Question: <URL>
I am working on a project for my 3D Graphics class. The project is built with C++ and OpenGL / Glut. Basically, I create a horizontal rectangle window, subdivided into two squares. On the left, I have a two dimensional coordinate plane, which allows the users to point and click and define a profile 'curve'. I then need to wrap this curve around the Y-axis n number of times.
So, would anyone be able to guide me as to how I would use Trigonometry to calculate the X and Z values of the successive points? If for example, a user clicks and creates the point:
(1, 1, 0)
And their sweep resolution (n) is set to, say, 10, then I need to redraw that point every 36 (360/10) degrees around the Y-axis.
Am I correct in assuming that Trigonometry will help me here? If so, can someone please enlighten me a bit as to how to calculate the location of a translated point in 3D space? It's been a while since I took Trig, and I don't believe we ever left 2D space.
: I attempted to use:
'''
x'=xcos(theta)-zsin(theta)
y'=y
z'=xsin(theta)+zcos(theta)
'''
, as per my understanding of AMPerrine's <URL>, and I don't think it worked as I'd hoped:
'''
// this is in a loop
// setup the new angle
double angle = i>0 ? (360/sweepResolutionMod)*i : 0;
angle = angle * (M_PI/180);
// for each point...
for( int i=0; i<clickedPoints.size(); i++ )
{
// initial point, normalized
GLfloat tempX = (clickedPoints[i].x-250)/250;
GLfloat tempY = (clickedPoints[i].y-250)/250;
GLfloat tempZ = 0.0;
// log the initial point
cout << "(" << tempX << ", " << tempY << ", 0.0) by " << angle << " radians = ";
// generate the new point
GLfloat newX = (tempX * cos(angle)) - (tempZ * sin(angle));
GLfloat newY = tempY;
GLfloat newZ = (tempX * sin(angle)) - (tempZ * cos(angle));
// log the new point
cout << "(" << newX << ", " << newY << ", " << newZ << ")
";
// render the new point
glVertex3d(newX, newY, newZ);
}
'''
This produces no screen output, but console output of:
'''
(0.048, -0.296, 0.0) by 0 radians = (0.048, -0.296, 0)
(0.376, -0.508, 0.0) by 0 radians = (0.376, -0.508, 0)
(0.72, -0.204, 0.0) by 0 radians = (0.72, -0.204, 0)
(0.652, 0.176, 0.0) by 0 radians = (0.652, 0.176, 0)
(0.368, 0.504, 0.0) by 0 radians = (0.368, 0.504, 0)
(0.048, -0.296, 0.0) by 0.628319 radians = (<PHONE>, -0.296, <PHONE>)
(0.376, -0.508, 0.0) by 0.628319 radians = (0.30419, -0.508, 0.221007)
(0.72, -0.204, 0.0) by 0.628319 radians = (0.582492, -0.204, 0.423205)
(0.652, 0.176, 0.0) by 0.628319 radians = (0.527479, 0.176, 0.383236)
(0.368, 0.504, 0.0) by 0.628319 radians = (0.297718, 0.504, 0.216305)
(0.048, -0.296, 0.0) by 1.25664 radians = (<PHONE>, -0.296, <PHONE>)
(0.376, -0.508, 0.0) by 1.25664 radians = (0.11619, -0.508, 0.357597)
(0.72, -0.204, 0.0) by 1.25664 radians = (0.222492, -0.204, 0.684761)
(0.652, 0.176, 0.0) by 1.25664 radians = (0.201479, 0.176, 0.620089)
(0.368, 0.504, 0.0) by 1.25664 radians = (0.113718, 0.504, 0.349989)
...
(0.048, -0.296, 0.0) by 6.28319 radians = (0.048, -0.296, -1.17566e-17)
(0.376, -0.508, 0.0) by 6.28319 radians = (0.376, -0.508, -9.20934e-17)
(0.72, -0.204, 0.0) by 6.28319 radians = (0.72, -0.204, -1.76349e-16)
(0.652, 0.176, 0.0) by 6.28319 radians = (0.652, 0.176, -1.59694e-16)
(0.368, 0.504, 0.0) by 6.28319 radians = (0.368, 0.504, -9.0134e-17)
'''
I'm not sure what exactly is going on here, but I'm having a terrible time trying to figure it out, so please don't think I'm trying to get double reputation or anything, I'm just really stuck.
2: Here is my whole display routine for my perspective subview:
'''
void displayPersp(void)
{
glClear(GL_COLOR_BUFFER_BIT);
glMatrixMode (GL_MODELVIEW);
glLoadIdentity ();
gluLookAt (-2.0, 1.0, 1.0, 0.0, 0.0, 0.0, 0.0, -1.0, 0.0);
// draw the axis
glBegin(GL_LINES);
// x
glVertex3f(500.0, 0.0, 0.0);
glVertex3f(-500.0, 0.0, 0.0);
// y
glVertex3f(0.0, -500.0, 0.0);
glVertex3f(0.0, 500.0, 0.0);
// z
glVertex3f(0.0, 0.0, -500.0);
glVertex3f(0.0, 0.0, 500.0);
glEnd();
cout << endl;
// loop as many number of times as we are going to draw the points around the Y-Axis
for( int i=0; i<=sweepResolutionMod; i++ )
{
cout << endl;
// setup the new angle
double angle = i>0 ? (360/sweepResolutionMod)*i : 0;
angle = angle * (M_PI/180);
// for each point...
for( int i=0; i<clickedPoints.size(); i++ )
{
GLfloat tempX = (clickedPoints[i].x-250)/250;
GLfloat tempY = (clickedPoints[i].y-250)/250;
GLfloat tempZ = 0.0;
cout << "(" << tempX << ", " << tempY << ", 0.0) by " << angle << " degrees = ";
GLfloat newX = (tempX * cos(angle)) - (tempZ * sin(angle));
GLfloat newY = tempY;
GLfloat newZ = (tempX * sin(angle)) - (tempZ * cos(angle));
cout << "(" << newX << ", " << newY << ", " << newZ << ")
";
glVertex3d(newX, newY, newZ);
}
// the following was my old solution, using OpenGL's rotate(), but that
// didn't allow me to get back the new point's coordinates.
/*
glRotatef(angle, 0.0, 1.0, 0.0);
// draw a line?
if( clickedPoints.size() > 1 )
{
glBegin(GL_LINE_STRIP);
for(int i=0; i<clickedPoints.size(); i++ )
{
glVertex3f((clickedPoints[i].x-250)/250, (clickedPoints[i].y-250)/250, 0.0);
}
glEnd();
}
// everyone gets points
glBegin(GL_POINTS);
for(int i=0; i<clickedPoints.size(); i++ )
{
glVertex3f((clickedPoints[i].x-250)/250, (clickedPoints[i].y-250)/250, 0.0);
}
glEnd();
*/
}
glutSwapBuffers();
}
'''
EDIT 3: Here is a terrible illustration that illustrates what I need to do. I know the perspective seems off, but what I'm attempting to acquire is the green 'horizontals' in the right subview (this is using the commented out glRotatef() code above):

(for future generations!):
Here is what I finally got working, after discussing some linear algebra with a teacher at college:
'''
void displayPersp(void)
{
glClear(GL_COLOR_BUFFER_BIT);
gluLookAt (-2.0, 1.0, 1.0, 0.0, 0.0, 0.0, 0.0, -1.0, 0.0);
glMatrixMode (GL_MODELVIEW);
glLoadIdentity ();
// draw the axis
glBegin(GL_LINES);
// x
glVertex3f(500.0, 0.0, 0.0);
glVertex3f(-500.0, 0.0, 0.0);
// y
glVertex3f(0.0, -500.0, 0.0);
glVertex3f(0.0, 500.0, 0.0);
// z
glVertex3f(0.0, 0.0, -500.0);
glVertex3f(0.0, 0.0, 500.0);
glEnd();
cout << endl;
double previousTheta = 0.0;
for( int i=0; i<=sweepResolutionMod; i++ )
{
double theta = i>0 ? (360/sweepResolutionMod)*i : 0;
theta = theta * (M_PI/180);
if( clickedPoints.size() > 1 )
{
// the 'vertical' piece
glBegin(GL_LINE_STRIP);
for(int i=0; i<clickedPoints.size(); i++ )
{
// normalize
GLfloat tempX = (clickedPoints[i].x-250)/250;
GLfloat tempY = (clickedPoints[i].y-250)/250;
GLfloat tempZ = 0.0;
// new points
GLfloat newX = ( tempX * cos(theta) ) + ( tempZ * sin(theta) );
GLfloat newY = tempY;
GLfloat newZ = ( tempZ * cos(theta) ) - ( tempX * sin(theta) );
glVertex3f(newX, newY, newZ);
}
glEnd();
// the 'horizontal' piece
if( previousTheta != theta )
{
glBegin(GL_LINES);
for(int i=0; i<clickedPoints.size(); i++ )
{
// normalize
GLfloat tempX = (clickedPoints[i].x-250)/250;
GLfloat tempY = (clickedPoints[i].y-250)/250;
GLfloat tempZ = 0.0;
// new points
GLfloat newX = ( tempX * cos(theta) ) + ( tempZ * sin(theta) );
GLfloat newY = tempY;
GLfloat newZ = ( tempZ * cos(theta) ) - ( tempX * sin(theta) );
// previous points
GLfloat previousX = ( tempX * cos(previousTheta) ) + ( tempZ * sin(previousTheta) );
GLfloat previousY = tempY;
GLfloat previousZ = ( tempZ * cos(previousTheta) ) - ( tempX * sin(previousTheta) );
// horizontal component
glVertex3f(newX, newY, newZ);
glVertex3f(previousX, previousY, previousZ);
}
glEnd();
}
}
previousTheta = theta;
}
glutSwapBuffers();
}
'''
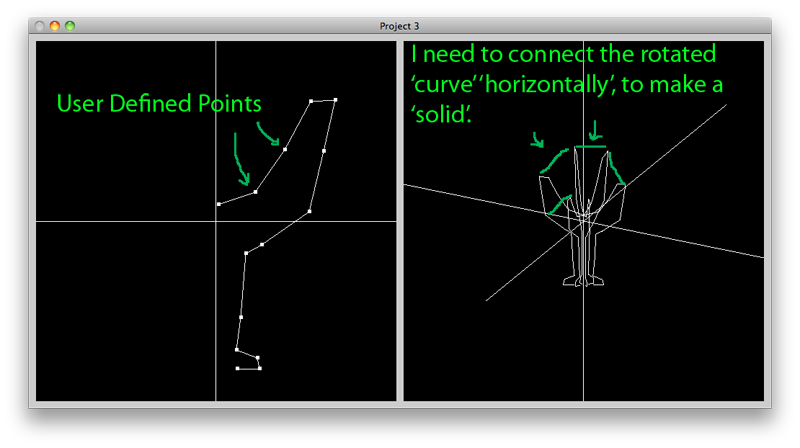
Answer: Edit 2: Okay, I see the problem you're running into -- it's a limitation I'd forgotten about (so the code I'd posted previously was dead wrong and wouldn't work at all). The problem is that you're not allowed to call 'glRotate' between a 'glBegin'/'glEnd' pair -- if you do, it'll set an error flag, and no more drawing will be done.
That does mean you pretty much have to handle the rotation yourself. Fortunately, that's a bit simpler than you've tried to make it:
'''
static const double pi = 3.1416;
for (int point=0; point<NUM_POINTS; point++) {
glBegin(GL_LINE_STRIP);
for (double theta = 0.0; theta < 2.0 * pi; theta += pi/6.0) {
double x = cos(theta);
double z = sin(theta);
glVertex3d(points[point][0]*x, points[point][1], -1.0-points[point][0]*z);
}
glEnd();
}
'''
As-is, this code uses -1.0 along the Z axis as the center of rotation. You can obviously move that where you wish, though anything outside your clipping frustum obviously won't display.
Also note that to get a wireframe, you'll have to draw both your "vertical", and your "horizontal" lines separately, so the code will look something like this:
'''
for (int point=0; point<NUM_POINTS; point++) {
glBegin(GL_LINE_STRIP);
for (double theta = 0.0; theta < 2.0 * pi; theta += pi/6.0) {
double x = cos(theta);
double z = sin(theta);
glVertex3d(points[point][0]*x, points[point][1], -1.0 - points[point][0]*z);
}
glEnd();
}
for (double theta = 0.0; theta < 2.0 * pi; theta += pi/6.0) {
glBegin(GL_LINE_STRIP);
for (int point=0; point<NUM_POINTS; point++) {
double x = cos(theta);
double z = sin(theta);
glVertex3d(points[point][0]*x, points[point][1], -1.0 - points[point][0]*z);
}
glEnd();
}
'''